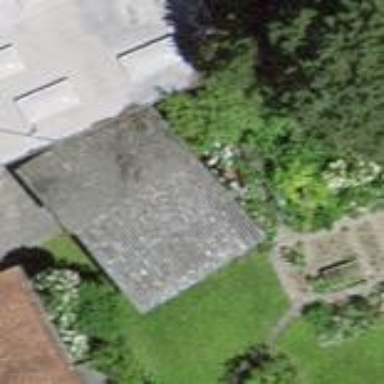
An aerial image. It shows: Garage building.